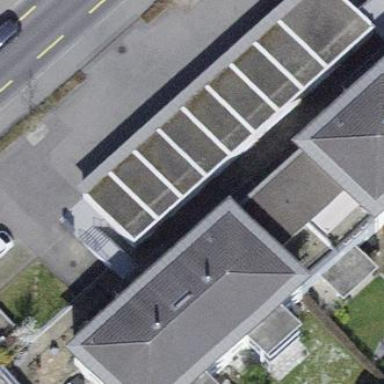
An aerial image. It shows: Group of garages.